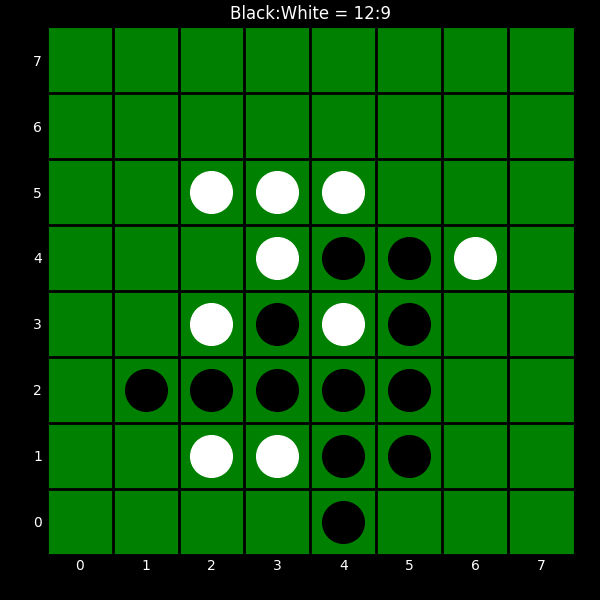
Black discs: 12
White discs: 9